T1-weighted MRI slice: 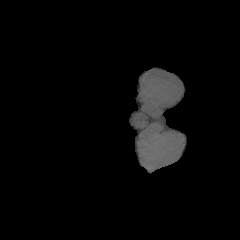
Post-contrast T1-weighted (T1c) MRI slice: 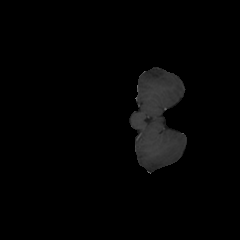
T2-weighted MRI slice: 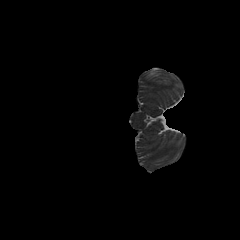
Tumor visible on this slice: no